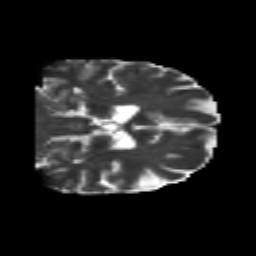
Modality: T2w
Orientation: coronal
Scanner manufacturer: siemens
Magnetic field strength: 3 T
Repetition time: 6.8 s
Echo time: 0.093 s